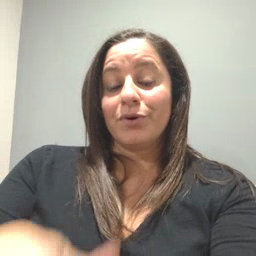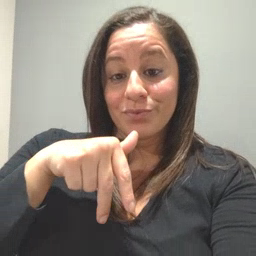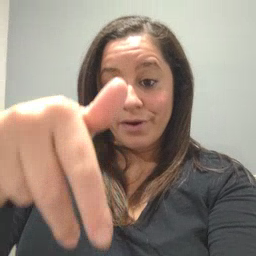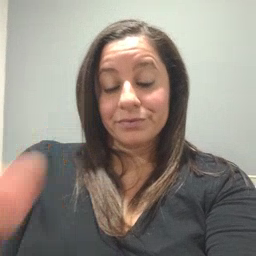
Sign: ride